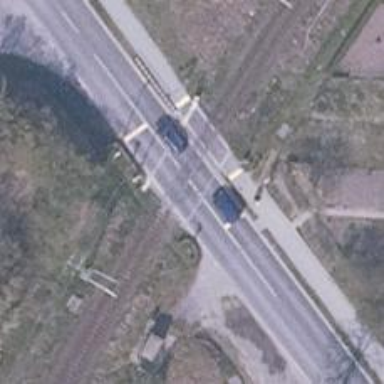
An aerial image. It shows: Level crossing along the railway.